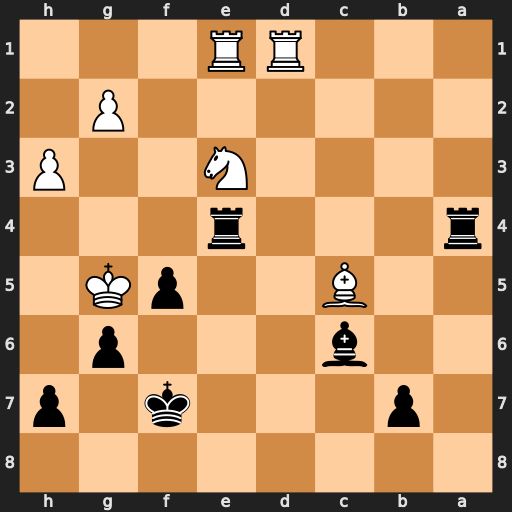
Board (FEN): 8/1p3k1p/2b3p1/2B2pK1/r3r3/4N2P/6P1/3RR3
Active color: b
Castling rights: -
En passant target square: -
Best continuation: h6+ Kxh6 Rh4+ Kg5 Rh5#